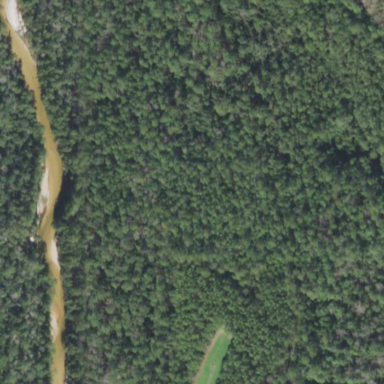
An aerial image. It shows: Forest area predominantly covered with needle-leaved trees.